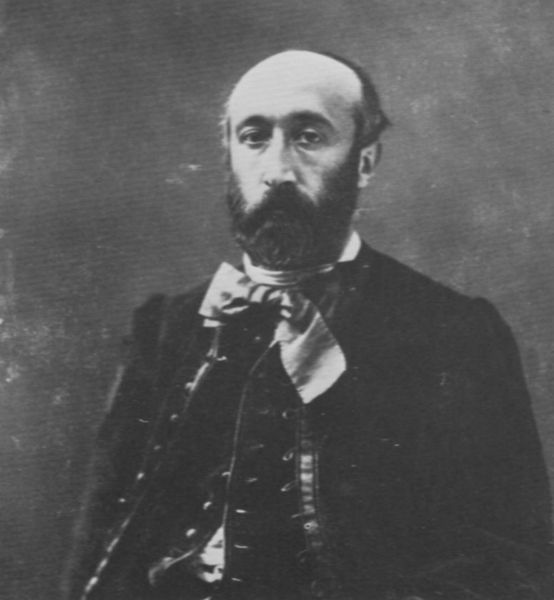
Titel: Ernest Feydeau (1821-1873), Schriftsteller
Künstler: Atelier Nadar
Institution: unbekannt
Schlagwörter: baum, dunkel, himmel, kopf, mann, schatten, umhang, weiß, wolken, landschaft, menschen, braun, frau, grau, hell, hintergrund, licht, mund, nase, ohr, schwarz, blick, haus, schal, tier, tuch, fest, flächig, rock, schleife, anzug, bart, hemd, jacke, jung, arme, augen, band, gesicht, kragen, samt, vollbart, bild, bildnis, herr, portrait, porträt, natur, kirche, haare, mantel, kind, augenbrauen, borte, frontal, knopf, ohren, schulter, seide, traurig, alter mann, eben, krieg, krawatte, ernst, brauen, glanz, glatze, halstuch, wange, augenbraue, knöpfe, fliege, knopfleiste, jacket, weste, foto, fotografie, photographie, schwarz weiss, portait, uniform, soldat, festlich, armee, älter, halbglatze, photo, tracht, dreiviertelporträt, unsichtbar, augenbraun, halsbinde, verborgen, edelmann, fotographie, fotof, schwarz/weiß, knopflöcher, schaal, frotal, schwarzweis, carte de visite, preuße, große fliege, helstuch, das bild ist leider nicht zu sehen..., einfarbiger hintergrund, knöpfre, festlih, dunkelo, anfang 19. jhdt